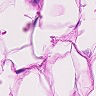
Metastatic tissue present: no